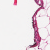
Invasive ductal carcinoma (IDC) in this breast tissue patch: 0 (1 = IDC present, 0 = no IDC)